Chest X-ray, PA view. Patient: 29 years old, sex M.
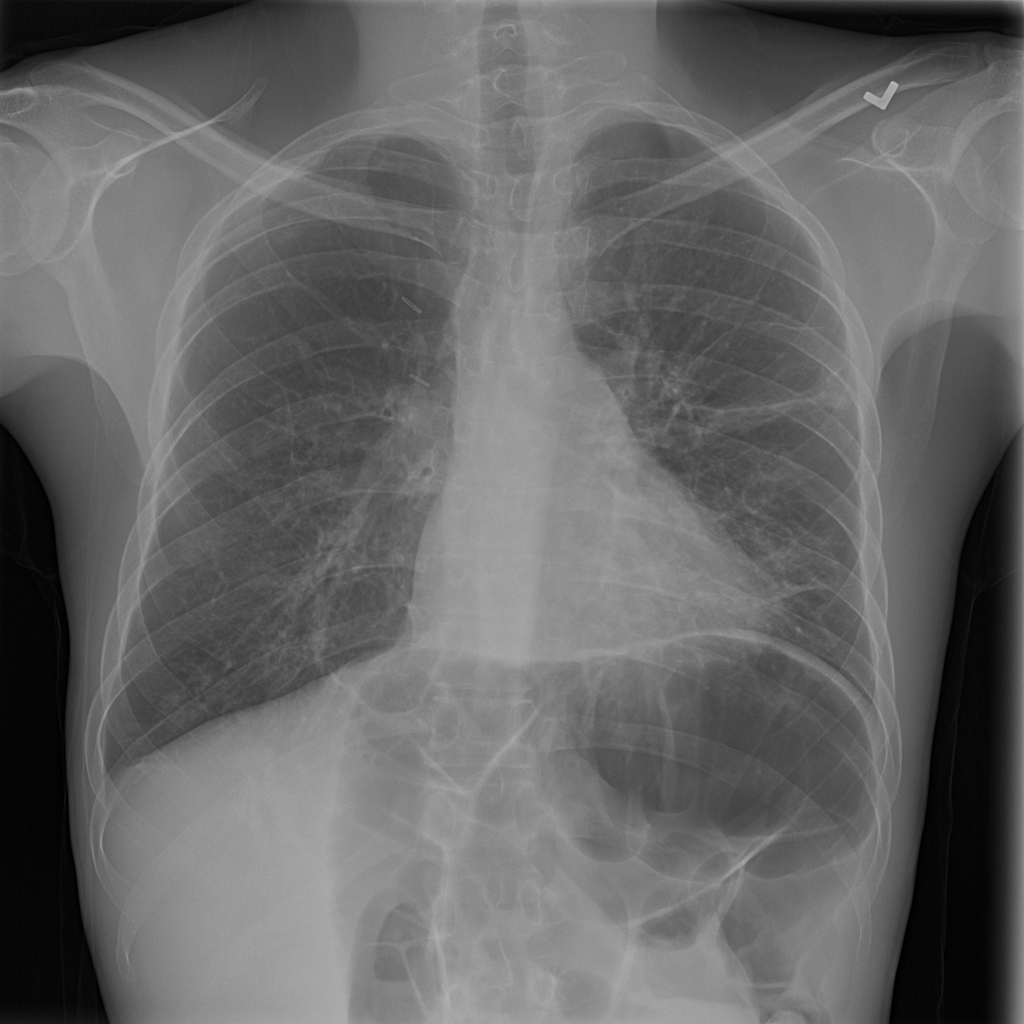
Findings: Pneumothorax